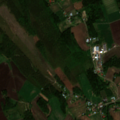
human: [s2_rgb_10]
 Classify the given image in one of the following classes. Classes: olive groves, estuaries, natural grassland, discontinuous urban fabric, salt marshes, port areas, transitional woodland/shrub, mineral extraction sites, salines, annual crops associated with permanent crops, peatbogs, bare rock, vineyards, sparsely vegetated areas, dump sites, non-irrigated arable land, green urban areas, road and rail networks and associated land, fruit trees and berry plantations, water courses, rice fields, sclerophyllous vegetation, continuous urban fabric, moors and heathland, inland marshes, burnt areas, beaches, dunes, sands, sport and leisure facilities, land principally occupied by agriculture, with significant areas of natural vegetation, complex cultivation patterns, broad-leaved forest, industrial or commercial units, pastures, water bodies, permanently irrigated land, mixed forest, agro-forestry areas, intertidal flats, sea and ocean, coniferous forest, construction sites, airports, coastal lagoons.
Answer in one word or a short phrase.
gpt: non-irrigated arable land, land principally occupied by agriculture, with significant areas of natural vegetation, mixed forest, transitional woodland/shrub